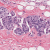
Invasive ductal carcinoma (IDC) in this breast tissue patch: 1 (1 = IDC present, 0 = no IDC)